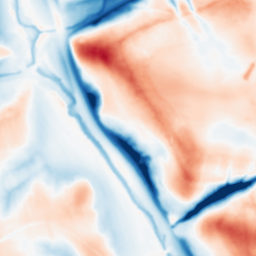
Category: multiscale
Decomposition family: dog_multiscale
Decomposition parameters: sigma_ratio: 1.6
n_scales: 6
base_sigma: 1
Upsampling method: bilinear
Upsampling parameters: scale: 4
Upsampling scale: 4